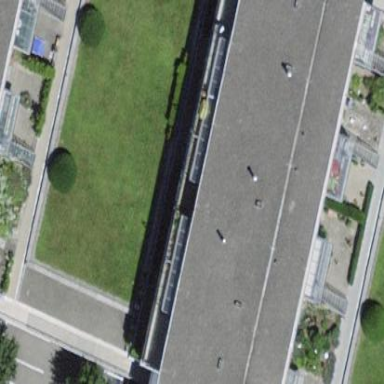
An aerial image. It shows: Part of building.